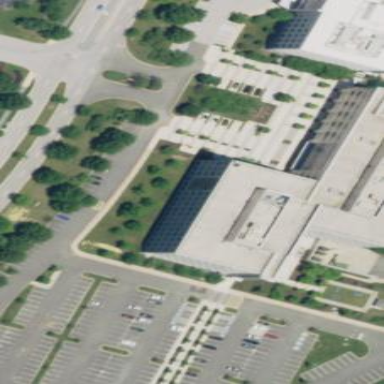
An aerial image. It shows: Office building.